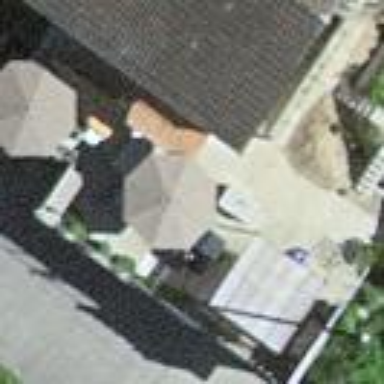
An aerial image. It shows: Garage.